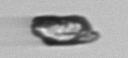
Label: detritus_transparent